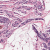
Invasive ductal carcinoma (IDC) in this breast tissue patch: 0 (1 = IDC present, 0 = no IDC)